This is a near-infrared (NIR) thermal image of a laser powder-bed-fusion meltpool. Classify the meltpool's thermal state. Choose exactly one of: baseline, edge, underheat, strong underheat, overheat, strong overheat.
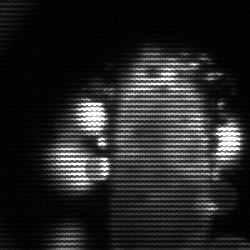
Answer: strong underheat